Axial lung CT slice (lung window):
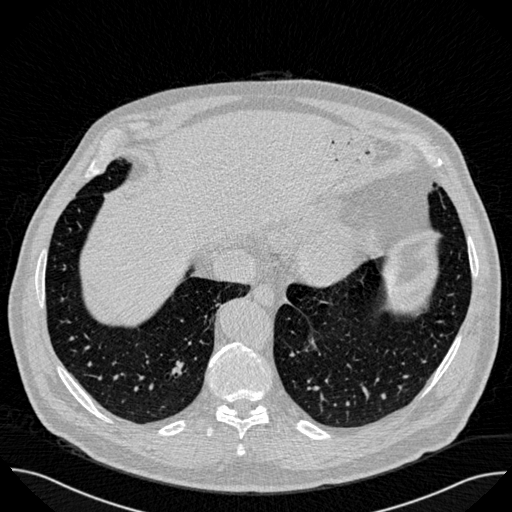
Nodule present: no